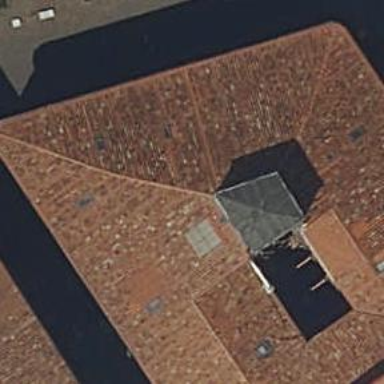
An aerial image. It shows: Building with brown roof and grey exterior.